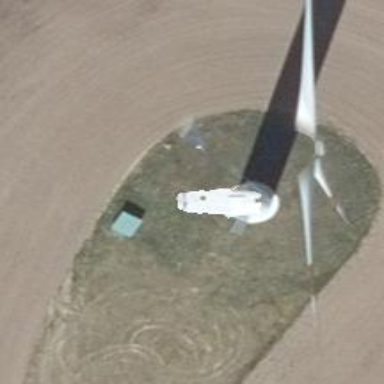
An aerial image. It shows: Wind generator is in the picture.